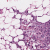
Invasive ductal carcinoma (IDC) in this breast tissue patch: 1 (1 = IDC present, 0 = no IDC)